Interaction volume radius: 5 \u00c5
Interaction volume height: 20 \u00c5
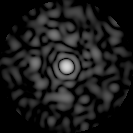
Disorder parameter: 0.8479